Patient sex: M
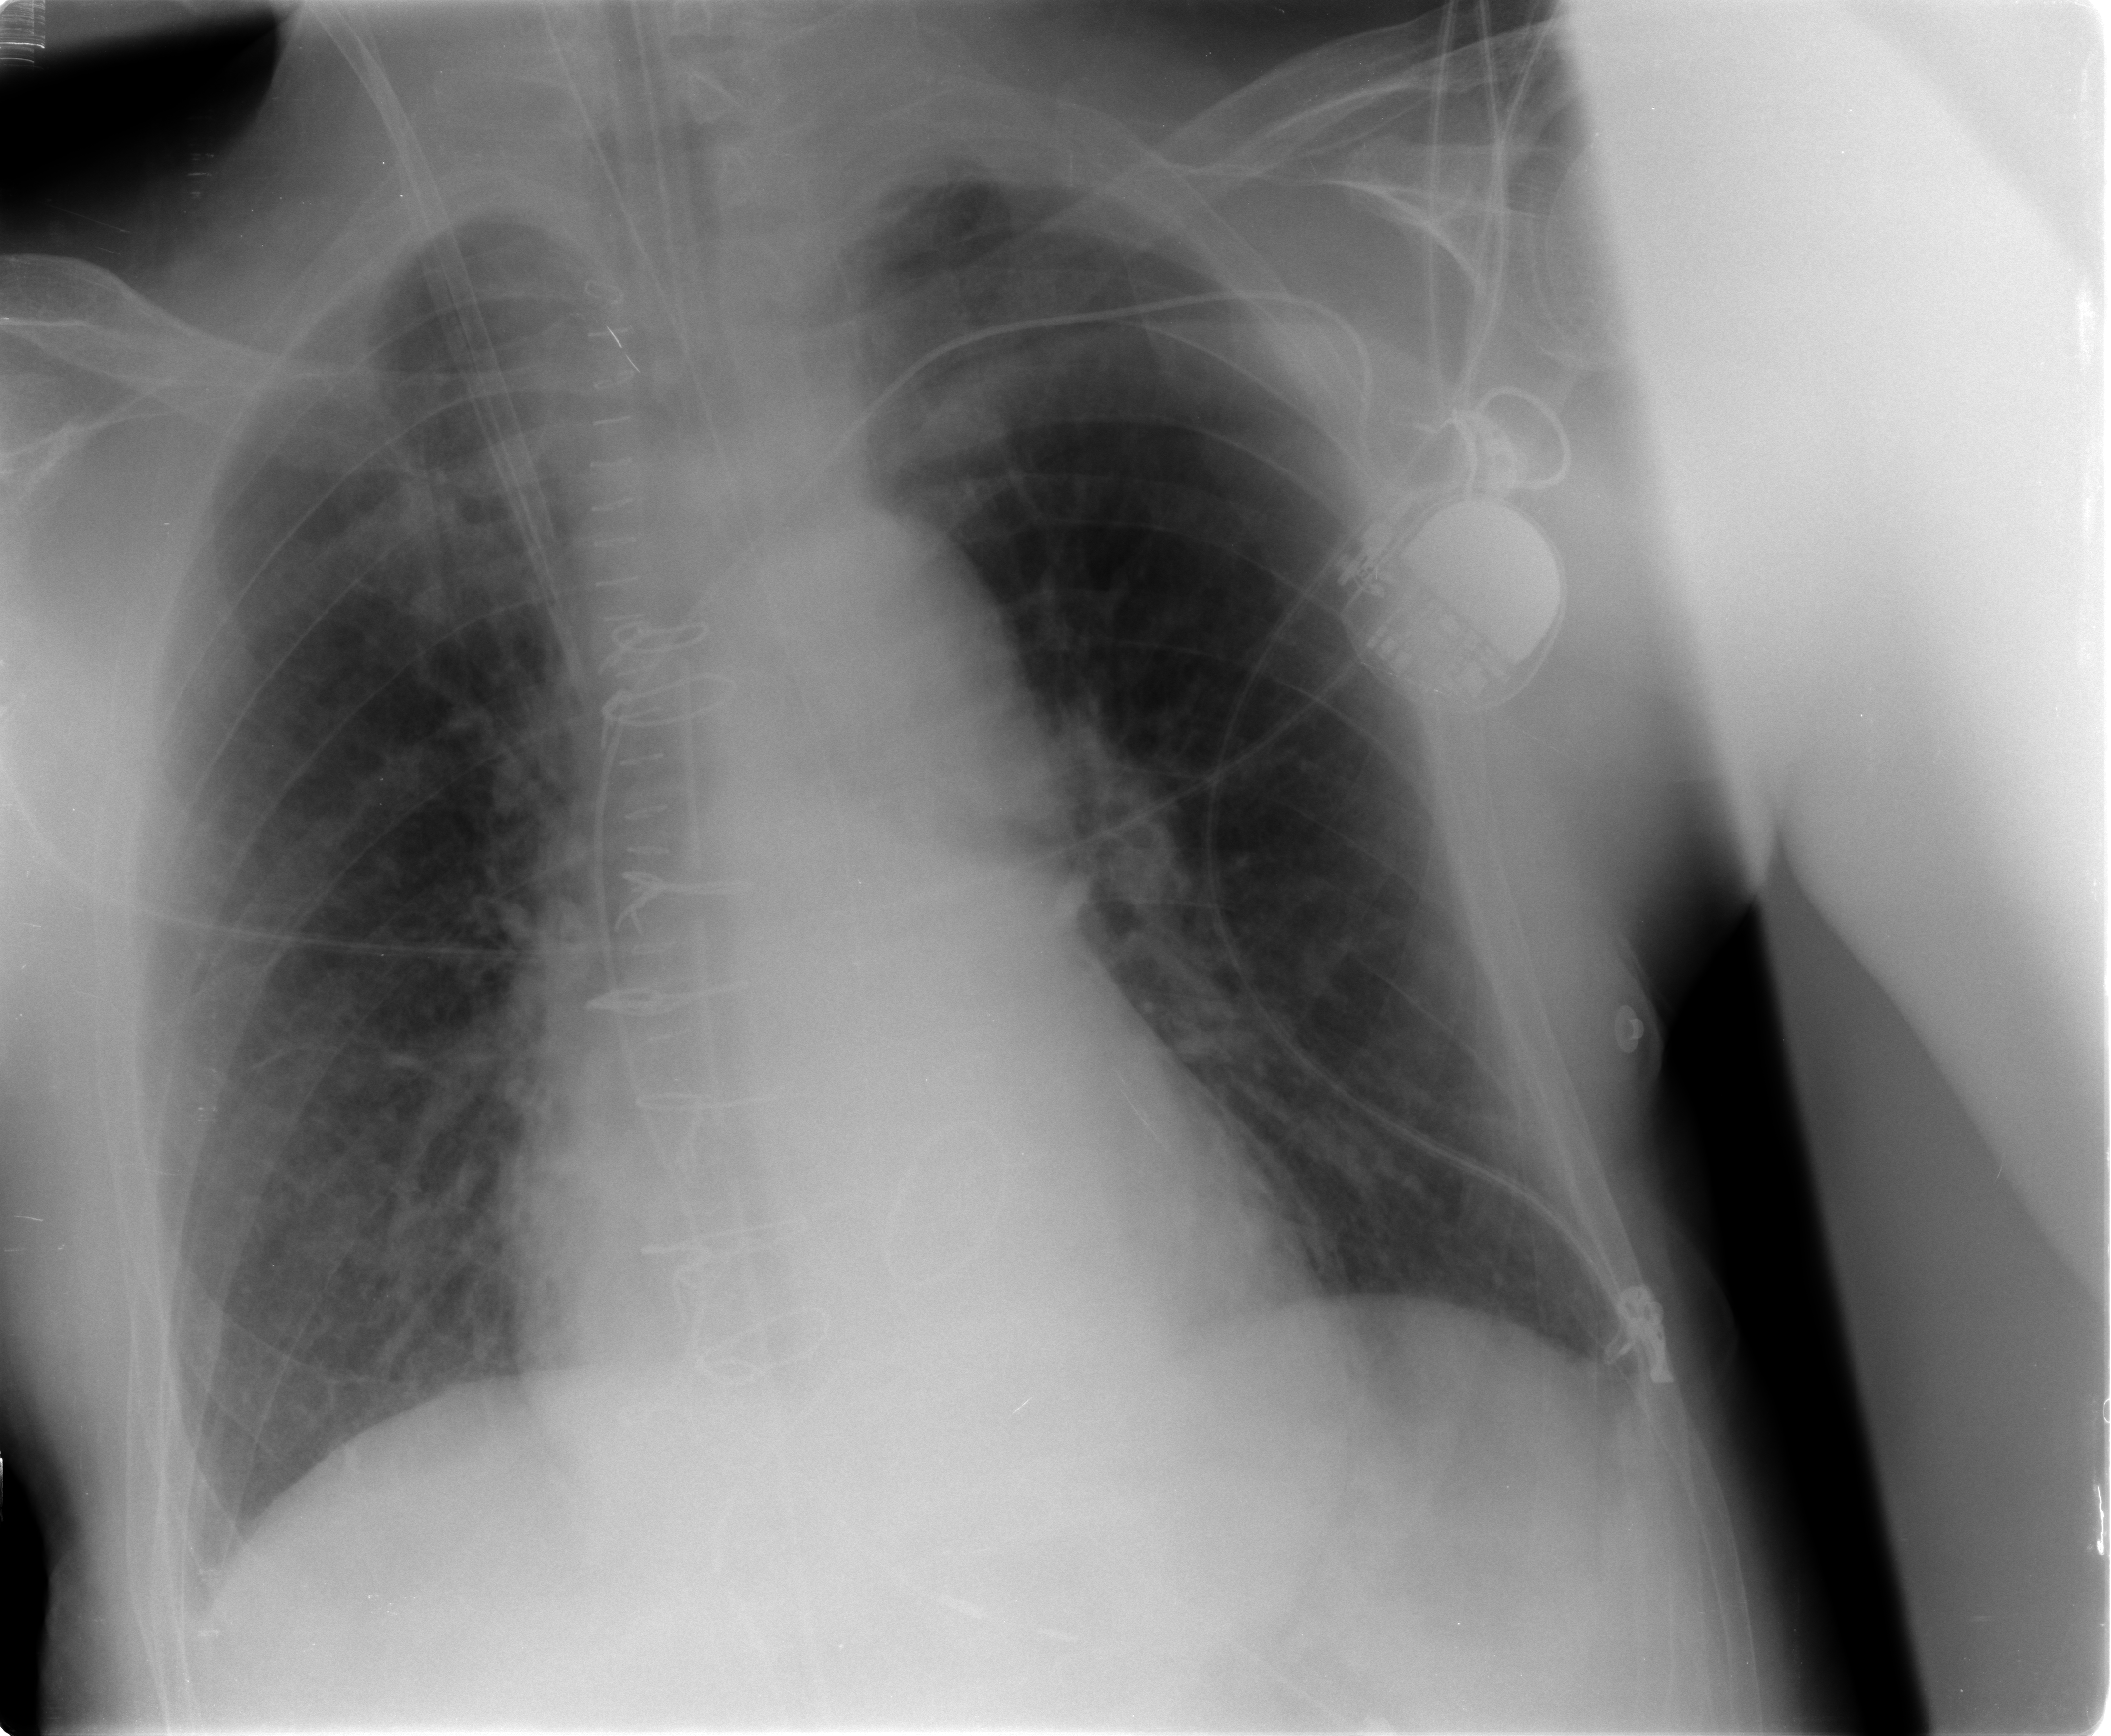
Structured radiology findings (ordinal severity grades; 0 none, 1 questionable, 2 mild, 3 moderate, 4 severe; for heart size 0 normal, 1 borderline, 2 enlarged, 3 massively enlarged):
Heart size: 0
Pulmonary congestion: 2
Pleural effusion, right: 0
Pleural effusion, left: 0
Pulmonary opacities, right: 0
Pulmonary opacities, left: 0
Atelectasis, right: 0
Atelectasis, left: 0